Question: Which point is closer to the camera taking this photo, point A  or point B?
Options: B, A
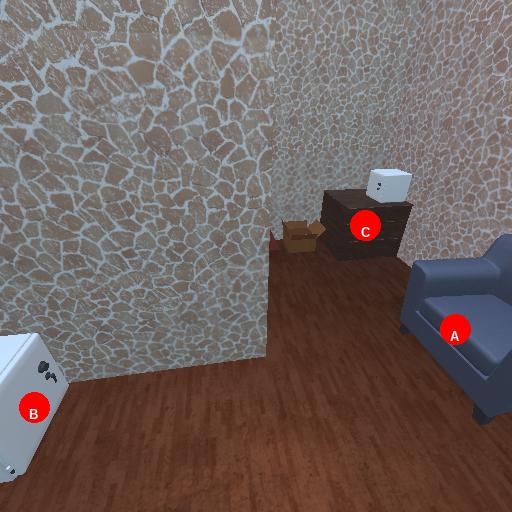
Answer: B